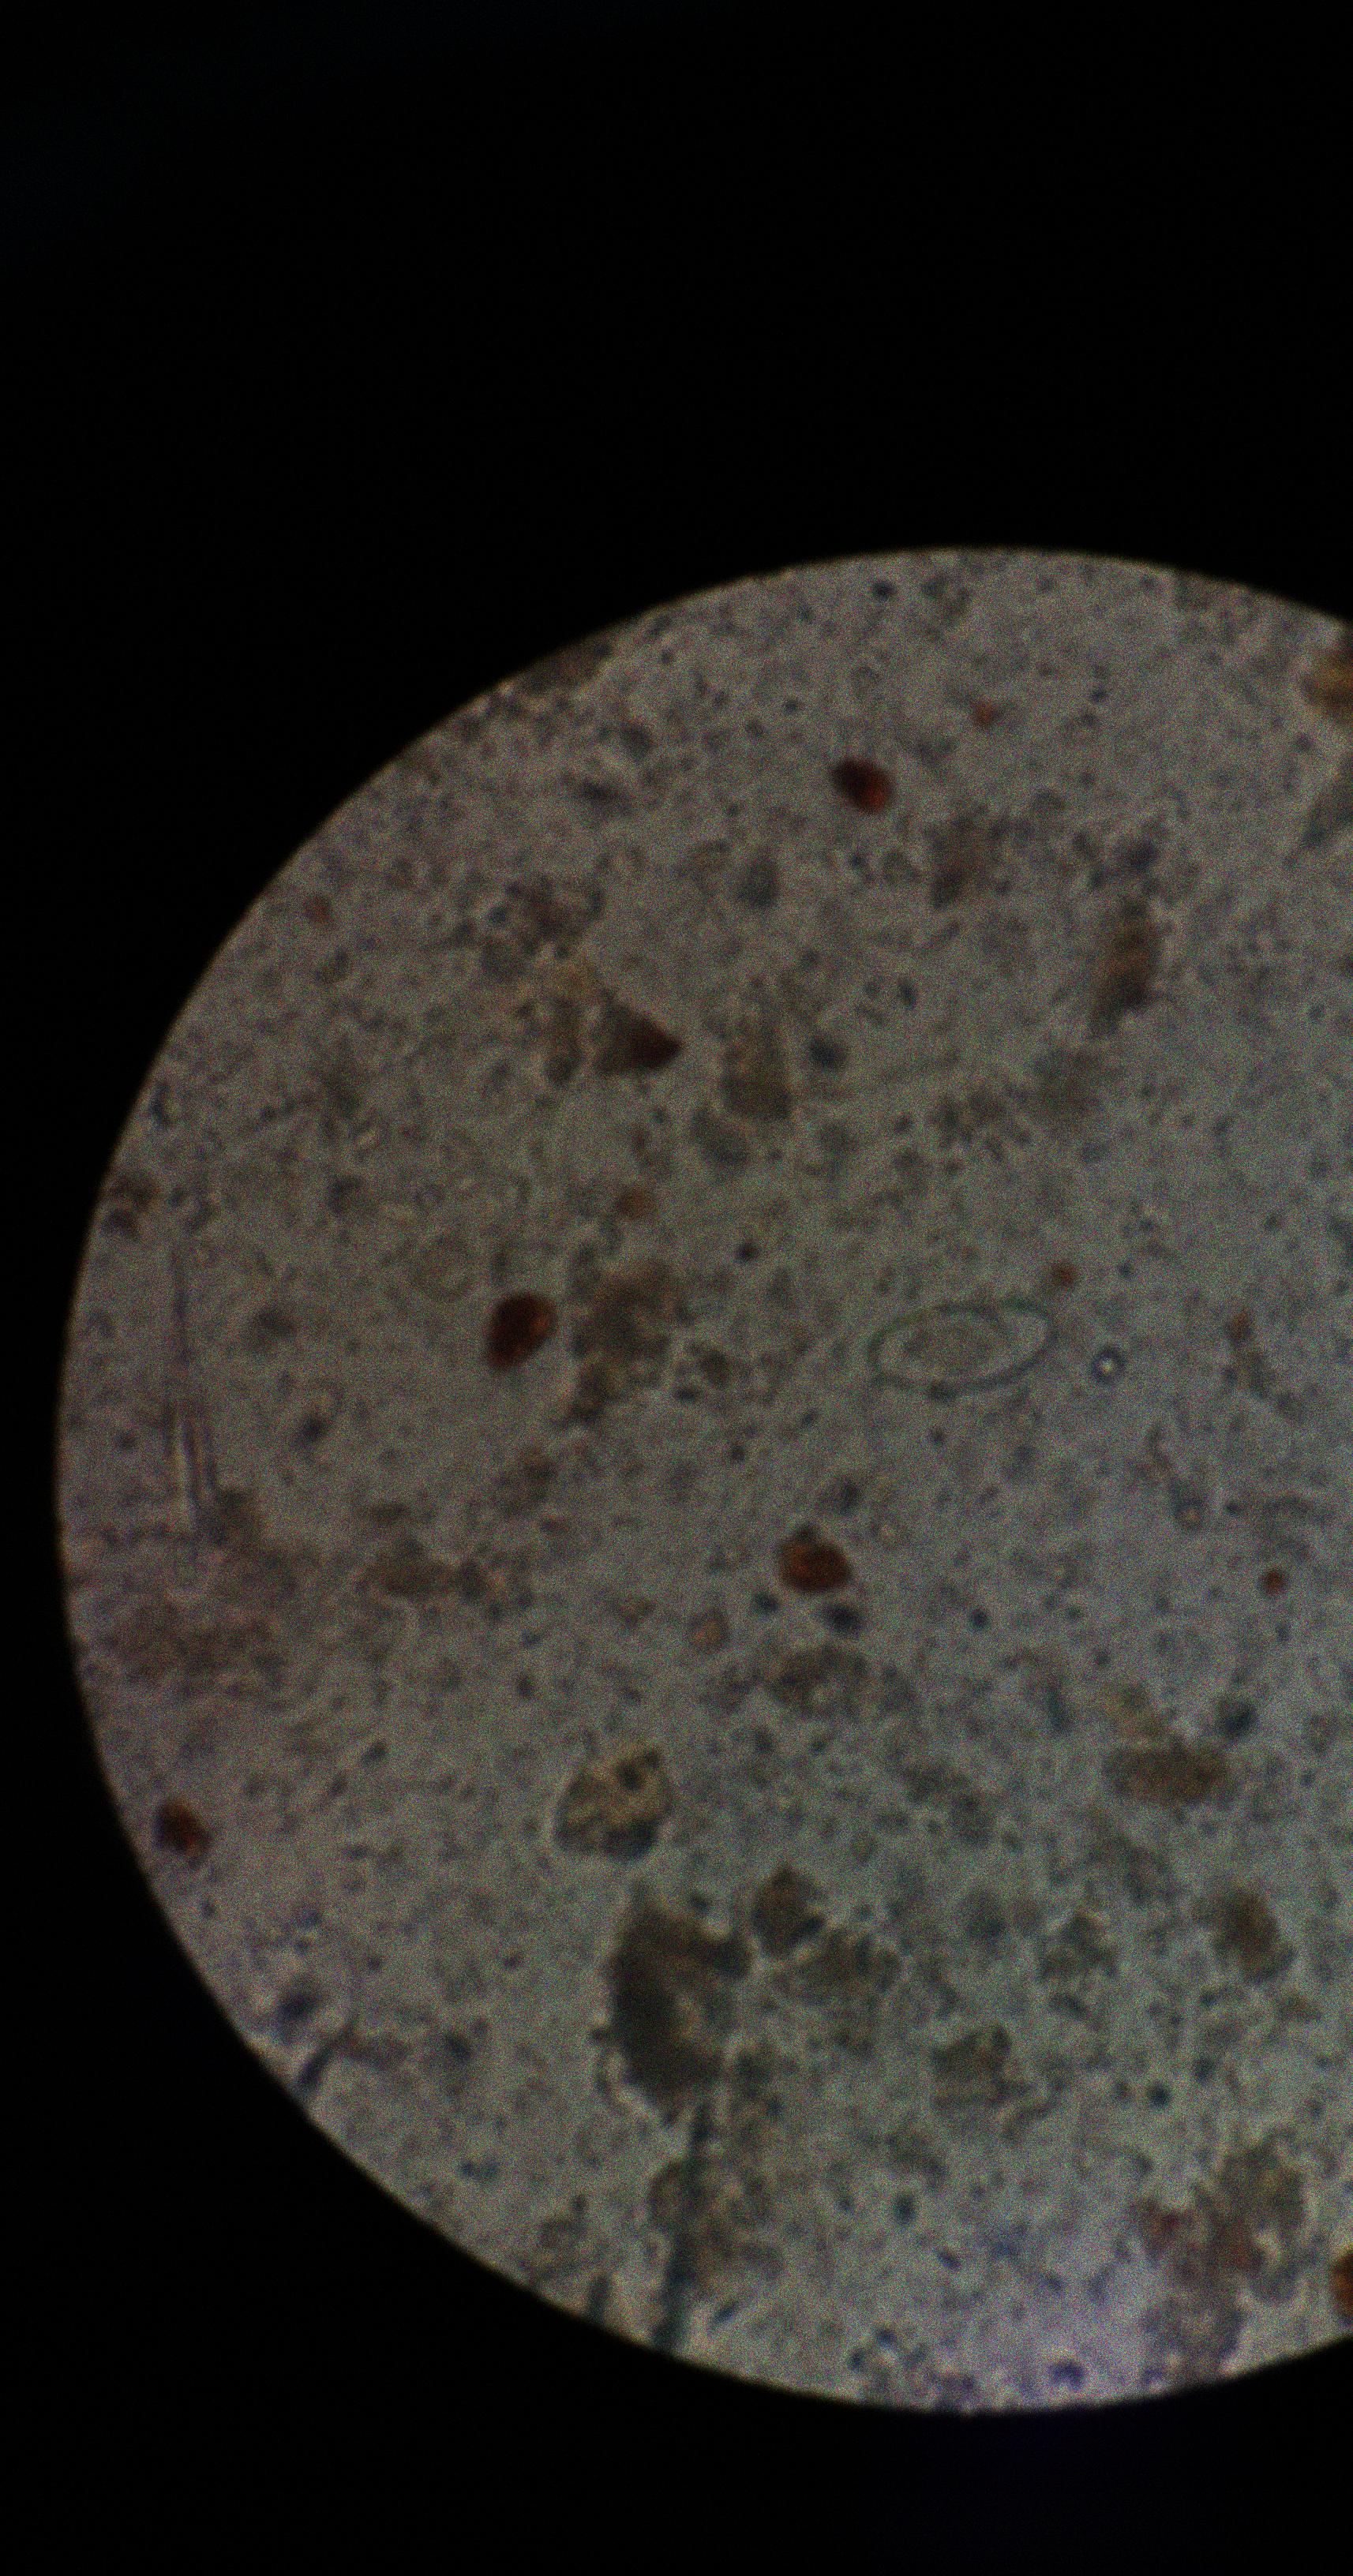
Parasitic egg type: Enterobius vermicularis